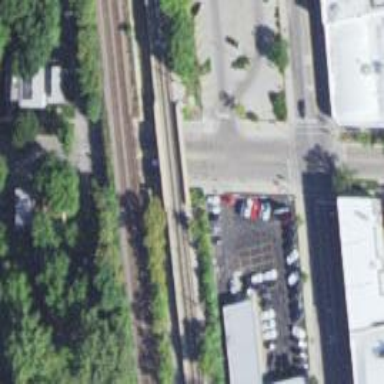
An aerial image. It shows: Viaduct bridge over railway tracks.